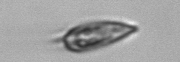
Label: Prorocentrum_triestinum